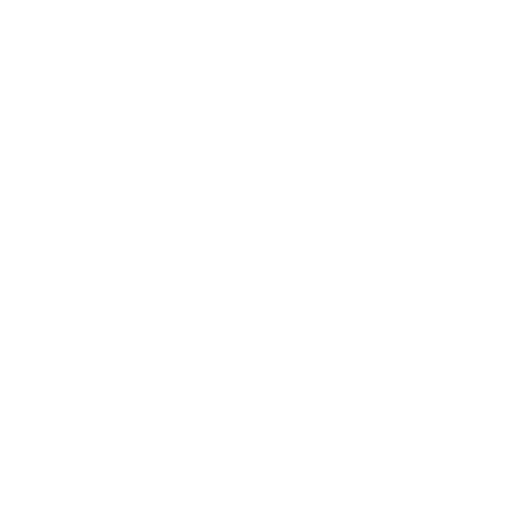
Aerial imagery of mountain in Alaska named Tired Mountain containing only unknown